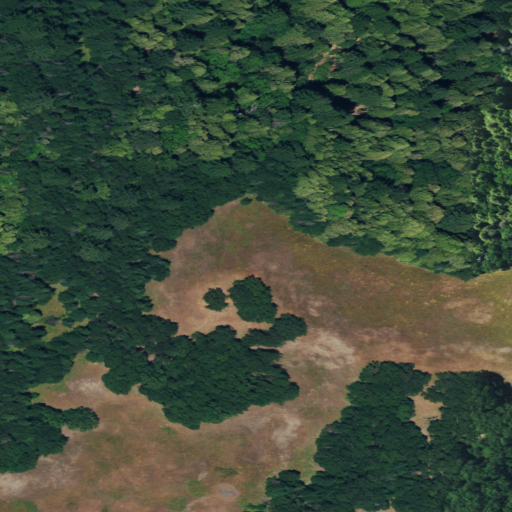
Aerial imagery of mountain in California named Hooker Mountain containing evergreen forest, shrub, grassland, mixed forest, and deciduous forest